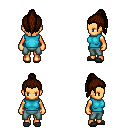
a pixel art fantasy rpg character, female body template, human, tanned skin, teal sleeveless shirt, teal pants, brown long topknot hairstyle, gray slippers, four views (front, back, left, right), 2x2 character sprite sheet, small pixel art, hard edges, no anti-aliasing